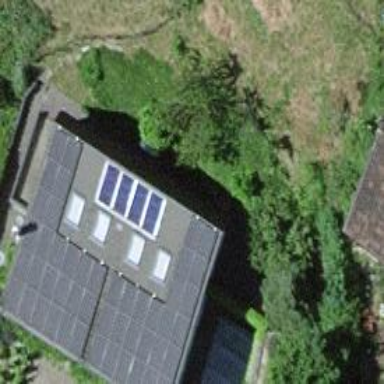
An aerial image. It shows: Solar power generator with photovoltaic panels.